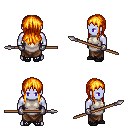
a pixel art fantasy rpg character, male body template, dark elf, purple skin, white tunic, robe skirt, light blonde unkempt hairstyle, metal gloves, ghillies, spear, four views (front, back, left, right), 2x2 character sprite sheet, small pixel art, hard edges, no anti-aliasing